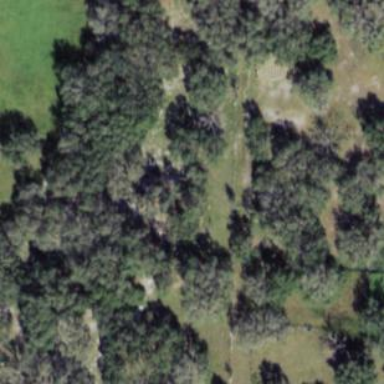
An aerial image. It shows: Mixed leaf woodland.